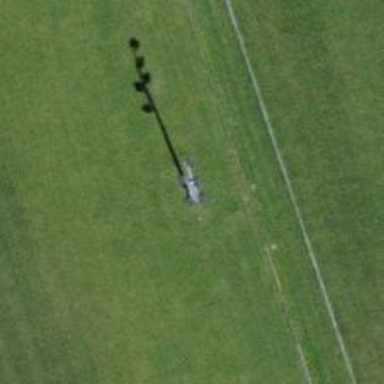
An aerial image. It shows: Mast structure.